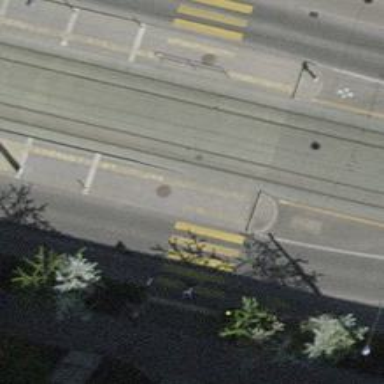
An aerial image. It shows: Uncontrolled zebra crossing on the road.